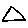
Label: triangle